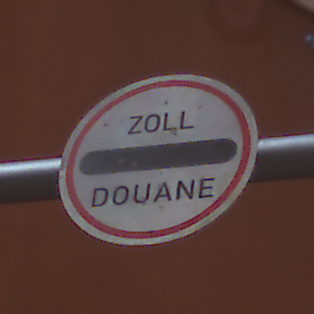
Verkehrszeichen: Zollstelle
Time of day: MorningAfternoon
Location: Outdoor (Urban)
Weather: Clear
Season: NotSpecified
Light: Natural